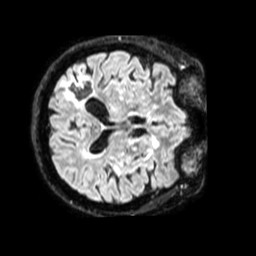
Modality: FLAIR
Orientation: axial
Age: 77
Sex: female
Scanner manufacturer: philips
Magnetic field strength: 1.5 T
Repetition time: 4.8 s
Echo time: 0.3297 s